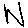
Label: zigzag